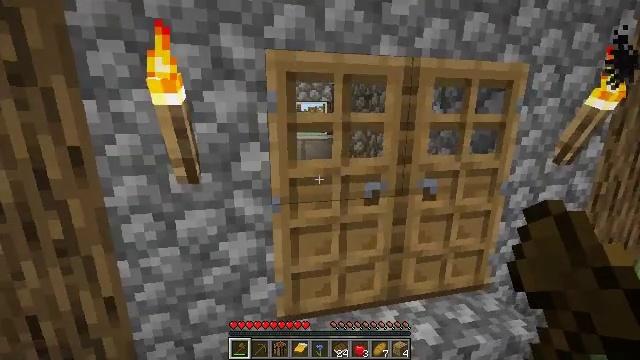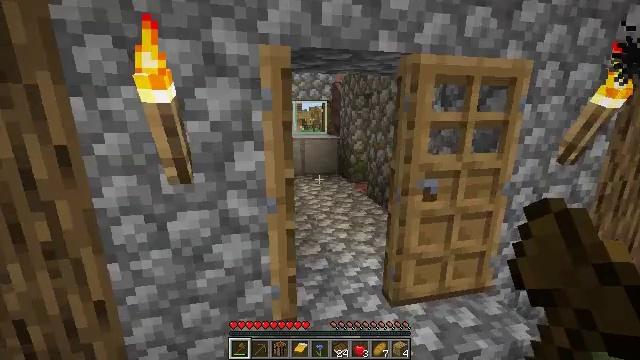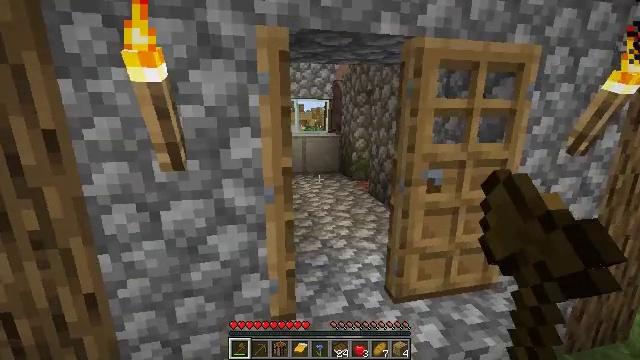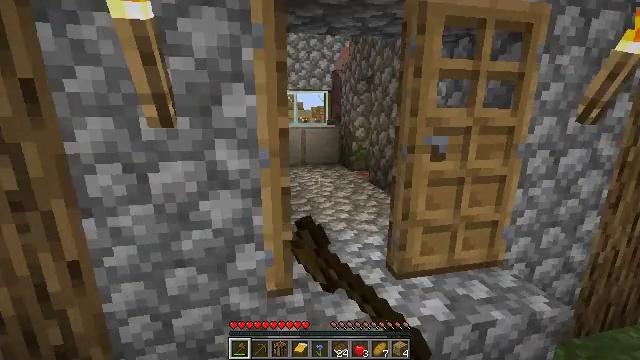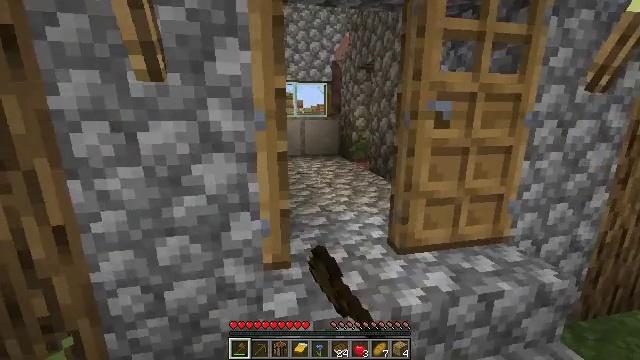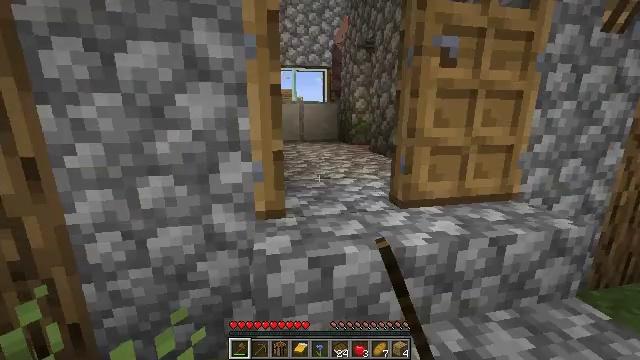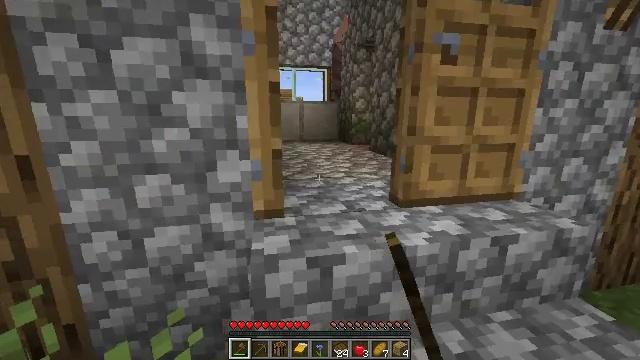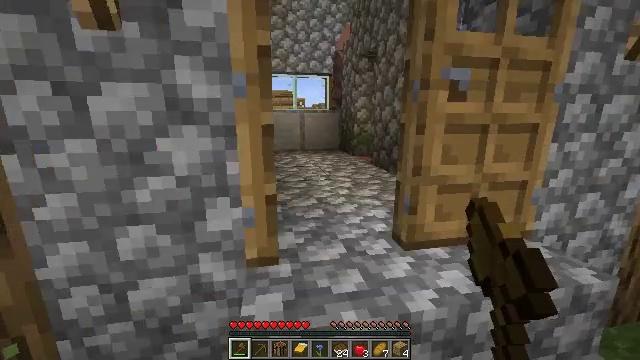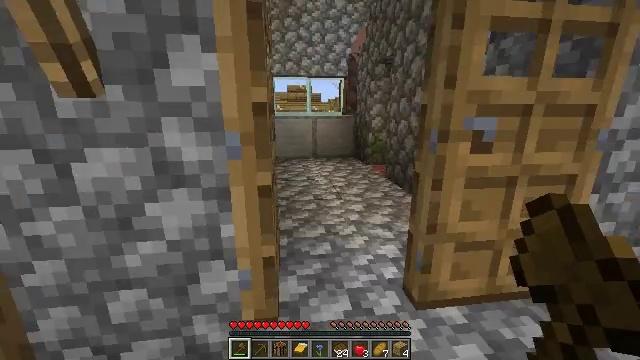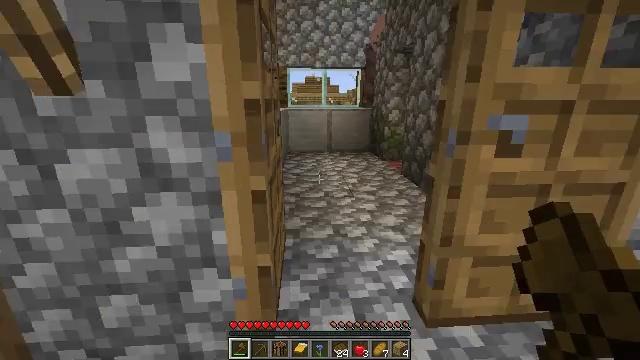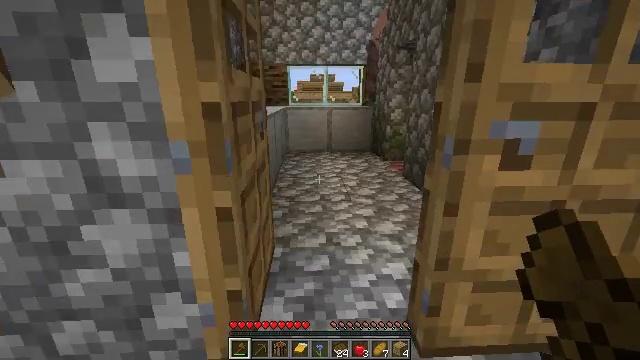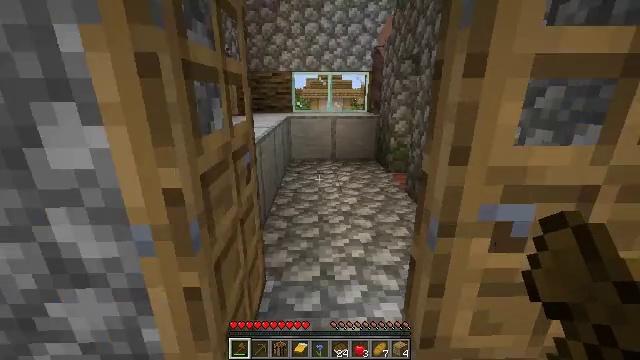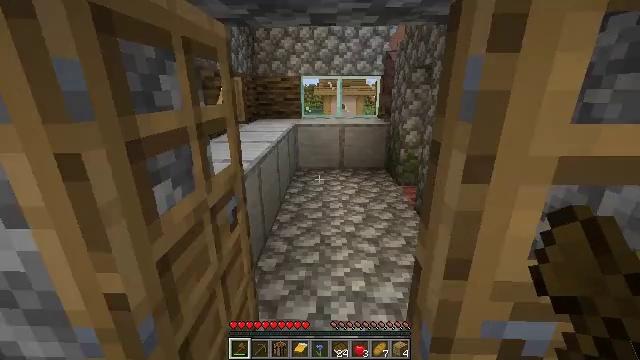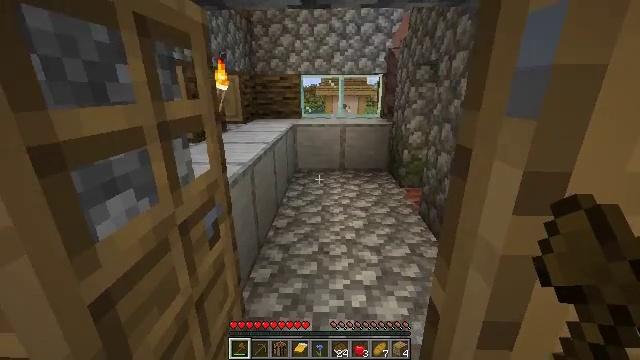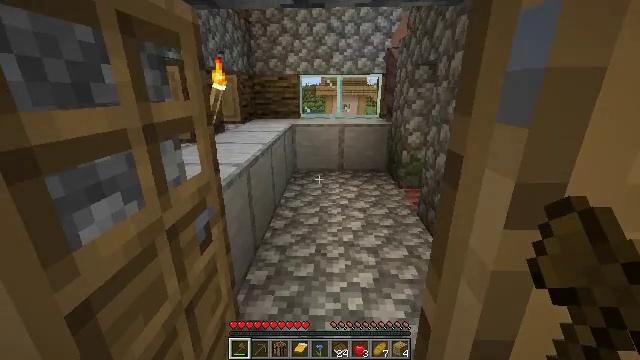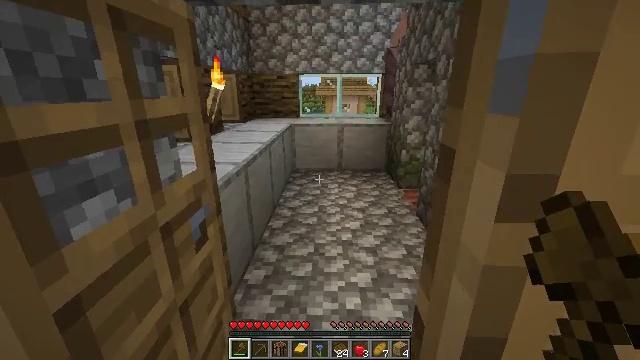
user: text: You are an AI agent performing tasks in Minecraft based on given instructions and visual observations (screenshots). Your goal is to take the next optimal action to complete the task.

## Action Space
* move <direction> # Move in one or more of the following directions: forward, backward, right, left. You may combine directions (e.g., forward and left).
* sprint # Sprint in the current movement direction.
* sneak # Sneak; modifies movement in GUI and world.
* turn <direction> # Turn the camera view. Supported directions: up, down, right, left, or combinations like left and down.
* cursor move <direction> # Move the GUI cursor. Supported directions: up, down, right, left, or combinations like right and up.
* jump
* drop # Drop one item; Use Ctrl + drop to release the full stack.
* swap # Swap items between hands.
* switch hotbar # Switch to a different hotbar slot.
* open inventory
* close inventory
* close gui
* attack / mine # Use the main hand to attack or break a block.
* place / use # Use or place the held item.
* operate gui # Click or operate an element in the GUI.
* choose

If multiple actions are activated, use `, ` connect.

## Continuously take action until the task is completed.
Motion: motion action
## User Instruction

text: Mine a hay block from the field.
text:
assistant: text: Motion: use / place
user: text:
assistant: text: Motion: use / place
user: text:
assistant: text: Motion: use / place
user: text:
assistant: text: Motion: use / place
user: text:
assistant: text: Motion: no_op
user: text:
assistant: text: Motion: move forward
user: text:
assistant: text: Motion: move forward
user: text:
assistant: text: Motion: move forward and move right, turn left and down
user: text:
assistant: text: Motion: move forward and move right, turn left and down
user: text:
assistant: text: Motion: move forward and move right, turn left
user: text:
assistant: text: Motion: move forward and move right, turn left
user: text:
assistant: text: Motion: move forward, turn left and down
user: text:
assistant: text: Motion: move forward
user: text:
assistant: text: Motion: move forward
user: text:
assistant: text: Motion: move forward
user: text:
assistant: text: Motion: move forward
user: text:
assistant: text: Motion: move forward
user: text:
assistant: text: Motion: move forward
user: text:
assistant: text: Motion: move forward
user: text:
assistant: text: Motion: move forward
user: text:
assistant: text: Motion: move forward and move left, turn down
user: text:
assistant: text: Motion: move forward and move left
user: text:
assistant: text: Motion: move forward and move left
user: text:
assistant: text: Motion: move forward and move left
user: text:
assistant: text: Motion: move forward and move left, turn left and down
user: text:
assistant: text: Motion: move forward and move right, turn left and down
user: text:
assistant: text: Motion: move forward and move right, turn left and down
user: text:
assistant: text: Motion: move forward and move right, turn left
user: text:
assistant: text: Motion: move forward and move right
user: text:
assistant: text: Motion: move forward and move right